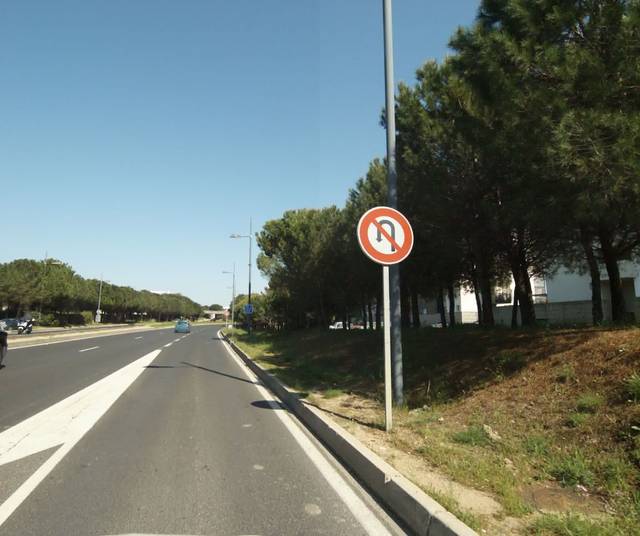
Region: France
Coordinates: 43.61, 3.903